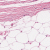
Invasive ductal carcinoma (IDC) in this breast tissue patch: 0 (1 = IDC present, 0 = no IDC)